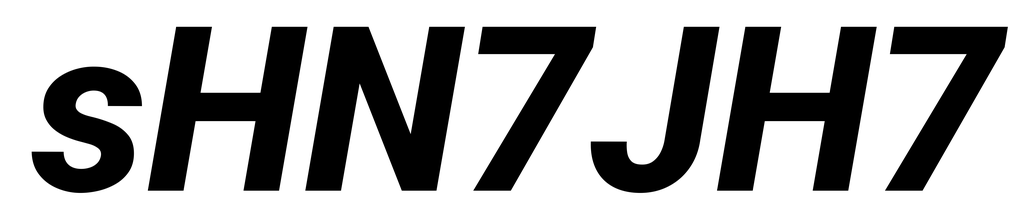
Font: Roboto-Italic_ExtraBold_Italic